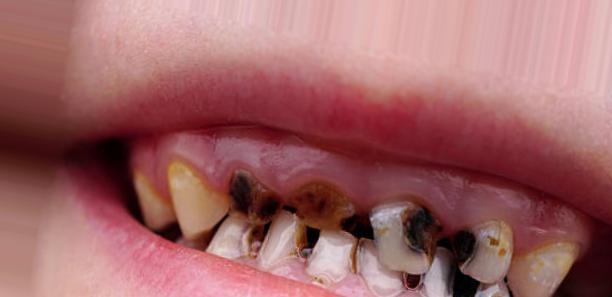
Condition: Caries